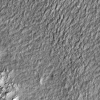
Atmospheric dust classification: not_dusty